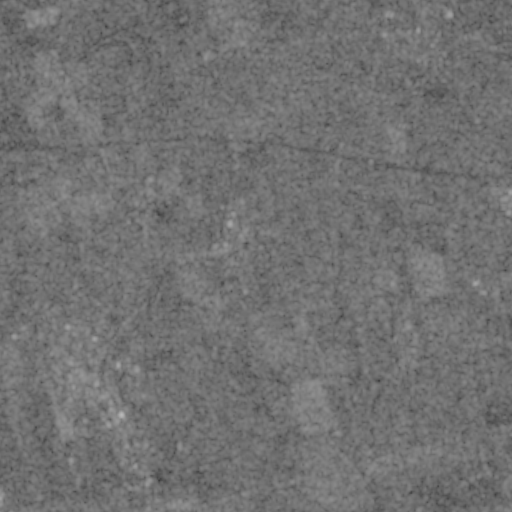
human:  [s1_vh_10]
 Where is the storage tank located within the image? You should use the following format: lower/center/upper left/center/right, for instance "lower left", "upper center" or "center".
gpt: The storage tank is located in the lower left of the image.
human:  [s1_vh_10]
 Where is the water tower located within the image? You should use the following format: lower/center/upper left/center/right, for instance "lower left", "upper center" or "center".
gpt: The water tower is located in the center of the image.
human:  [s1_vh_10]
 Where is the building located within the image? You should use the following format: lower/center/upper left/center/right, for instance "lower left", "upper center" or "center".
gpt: There is no building in the image.

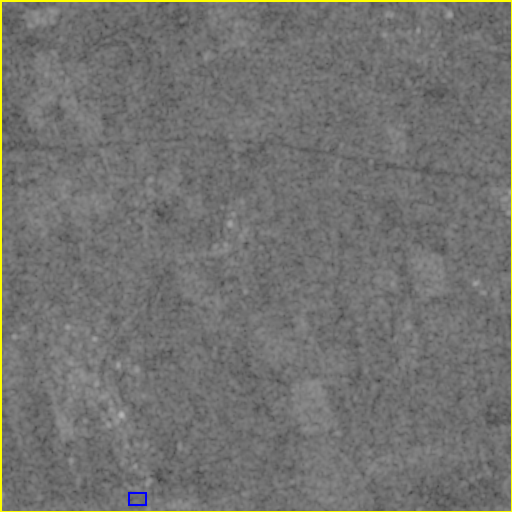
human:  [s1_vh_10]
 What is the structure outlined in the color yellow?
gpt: The structure outlined in yellow is a crop field.
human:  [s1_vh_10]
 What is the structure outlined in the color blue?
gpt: The structure outlined in blue is a park.
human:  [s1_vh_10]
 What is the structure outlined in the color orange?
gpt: There is no orange outline.